Question: How many ricochets will a ball launched from (1.0, 1.0) at 50° need to hit the target at (9.0, 9.0)? The ball reflects perfectly off the arena walls and mirror-obstacles.
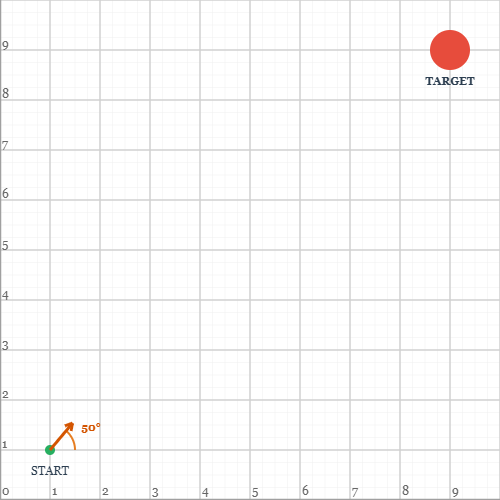
Answer: 1